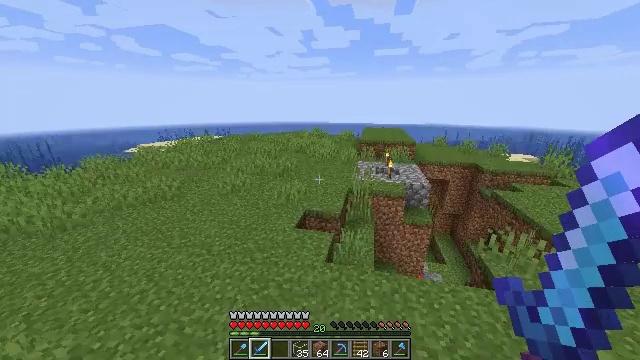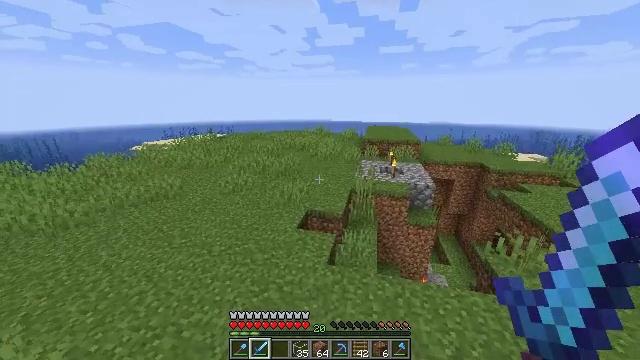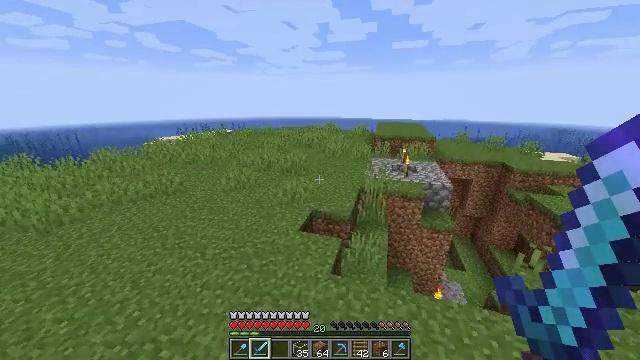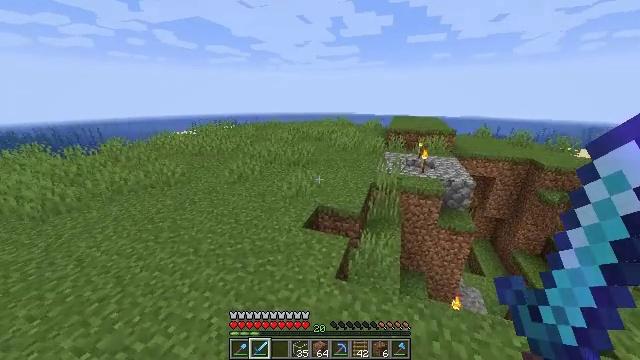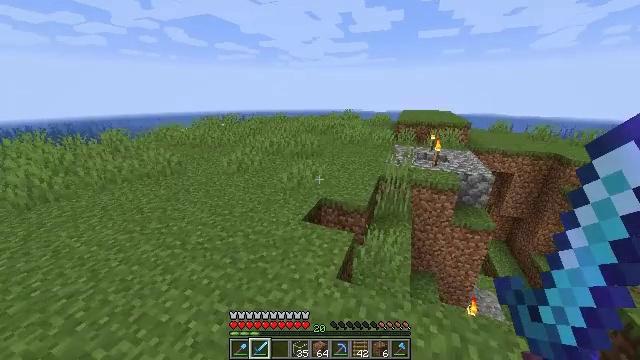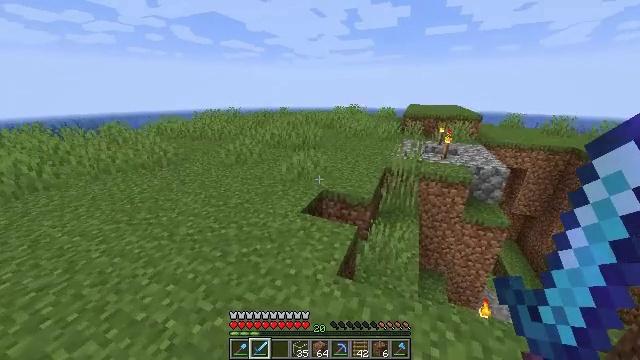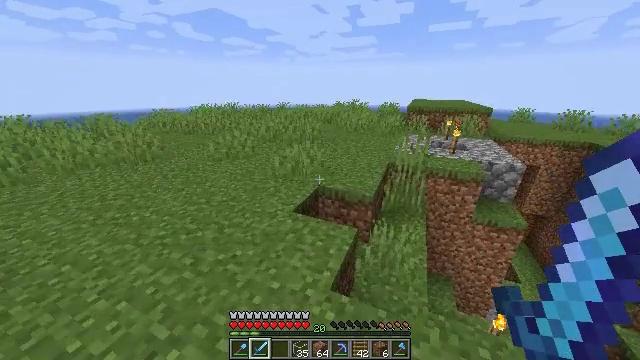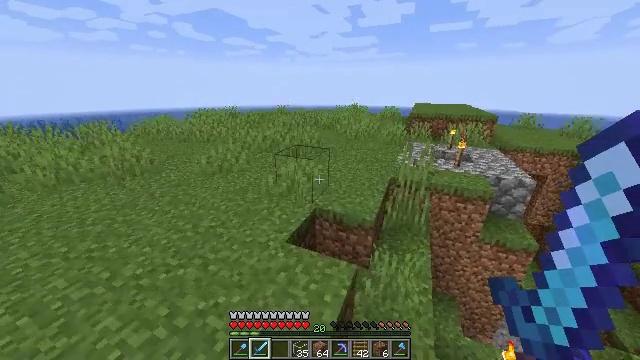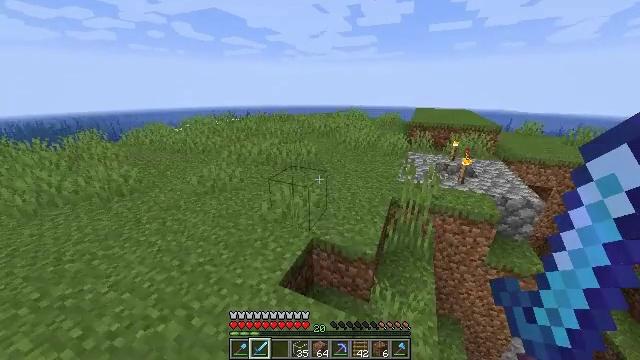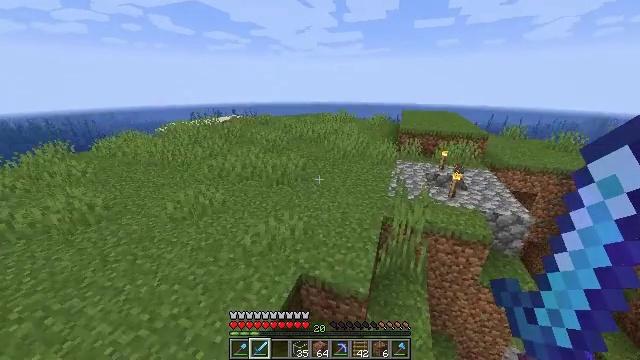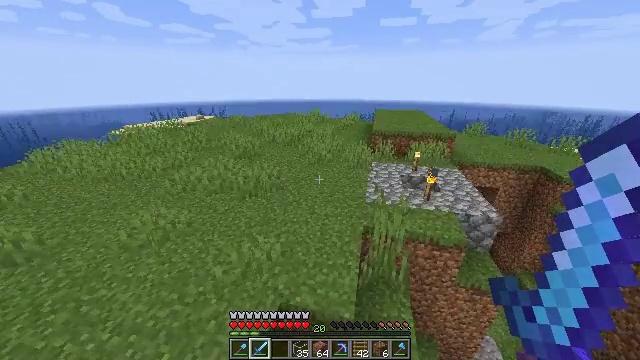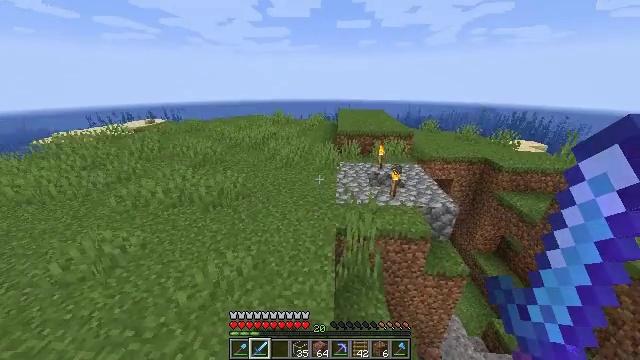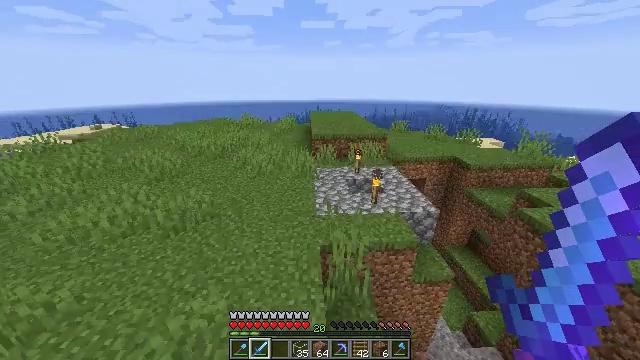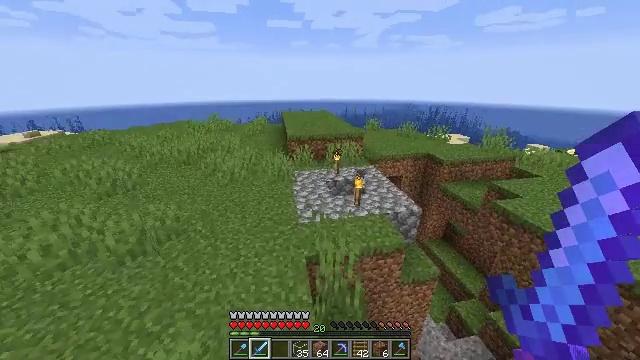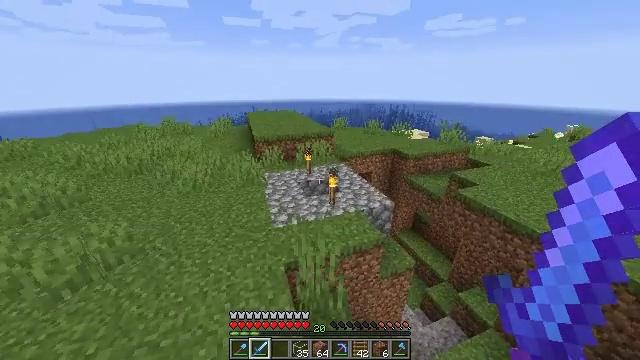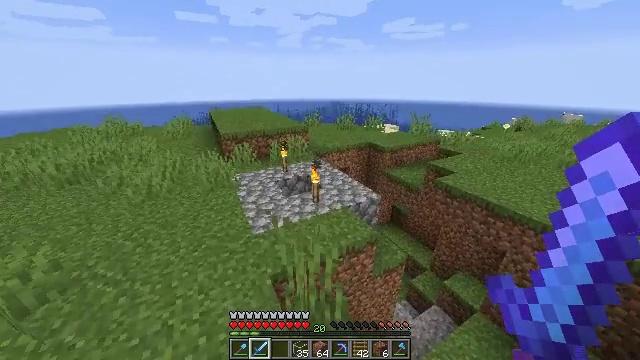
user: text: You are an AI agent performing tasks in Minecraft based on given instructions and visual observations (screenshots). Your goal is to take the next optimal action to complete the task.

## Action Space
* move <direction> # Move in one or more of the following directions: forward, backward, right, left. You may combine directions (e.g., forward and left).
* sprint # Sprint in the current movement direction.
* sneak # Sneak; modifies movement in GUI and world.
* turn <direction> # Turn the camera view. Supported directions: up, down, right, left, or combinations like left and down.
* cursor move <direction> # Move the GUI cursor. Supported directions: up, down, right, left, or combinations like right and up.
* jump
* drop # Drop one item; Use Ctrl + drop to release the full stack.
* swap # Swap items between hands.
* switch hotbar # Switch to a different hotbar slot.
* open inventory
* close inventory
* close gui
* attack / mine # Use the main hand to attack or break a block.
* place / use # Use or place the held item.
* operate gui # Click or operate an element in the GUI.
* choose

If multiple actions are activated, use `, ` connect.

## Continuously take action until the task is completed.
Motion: motion action
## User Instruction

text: Mine the ladder from the wall.
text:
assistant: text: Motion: move forward, jump
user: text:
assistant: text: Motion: move forward, turn left, jump
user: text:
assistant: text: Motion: move forward, turn left, jump
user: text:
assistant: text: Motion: move forward, turn left, jump
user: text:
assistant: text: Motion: move forward, turn left, jump
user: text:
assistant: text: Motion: move forward, sprint, jump
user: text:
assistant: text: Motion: move forward, sprint, jump
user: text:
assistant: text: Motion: move forward, sprint, jump
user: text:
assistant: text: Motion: move forward, sprint, turn right, jump
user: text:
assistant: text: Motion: move forward, turn right, jump
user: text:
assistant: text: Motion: move forward, turn right, jump
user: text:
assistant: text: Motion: move forward, turn right, jump
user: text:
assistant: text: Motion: move forward, turn right, jump
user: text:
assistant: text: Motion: move forward, turn right, jump
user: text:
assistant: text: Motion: move forward, turn right, jump
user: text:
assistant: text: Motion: move forward, turn right, jump
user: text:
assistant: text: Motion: move forward, sprint, jump
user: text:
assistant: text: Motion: move forward, sprint, jump
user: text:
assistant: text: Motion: move forward, sprint, jump
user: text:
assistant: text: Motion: move forward, sprint, turn right and down, jump
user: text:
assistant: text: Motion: move forward, turn right and down, jump
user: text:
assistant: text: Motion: move forward, turn right and down, jump
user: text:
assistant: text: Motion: move forward, turn right and down, jump
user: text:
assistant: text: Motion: move forward, turn right and down, jump
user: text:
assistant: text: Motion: turn left and down
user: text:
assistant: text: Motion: turn left and down
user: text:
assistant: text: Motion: turn left and down
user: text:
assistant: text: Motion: turn left and down
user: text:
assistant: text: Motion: turn left and down
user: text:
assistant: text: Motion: turn left and down